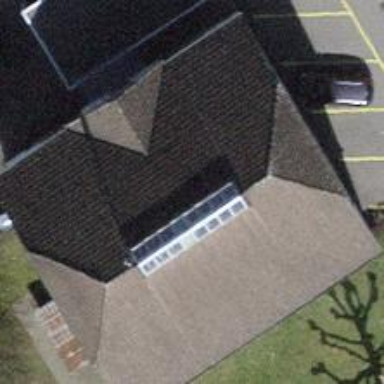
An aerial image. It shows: School building.